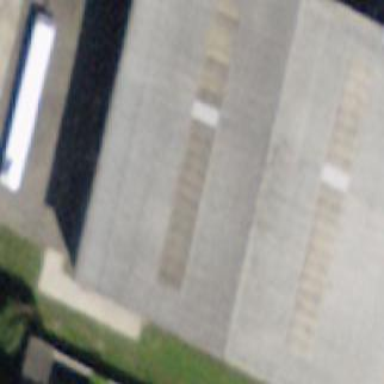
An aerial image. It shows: Hangar located at airport.